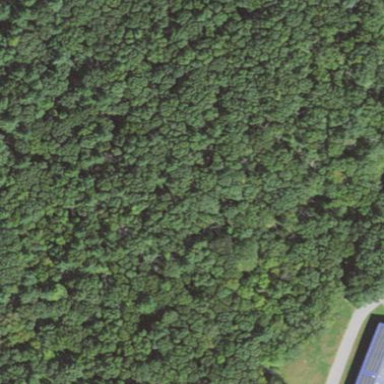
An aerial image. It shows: Nature reserve surrounded by woodland.